Interaction volume radius: 10 \u00c5
Interaction volume height: 10 \u00c5
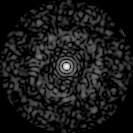
Disorder parameter: 0.829